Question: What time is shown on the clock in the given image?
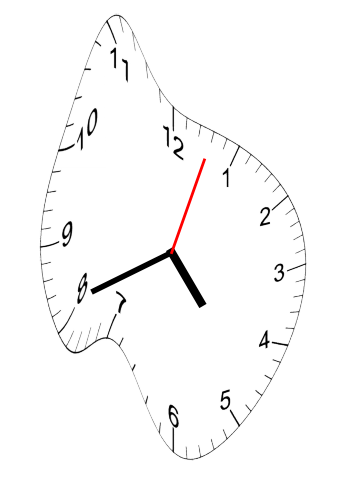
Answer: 04:41:03